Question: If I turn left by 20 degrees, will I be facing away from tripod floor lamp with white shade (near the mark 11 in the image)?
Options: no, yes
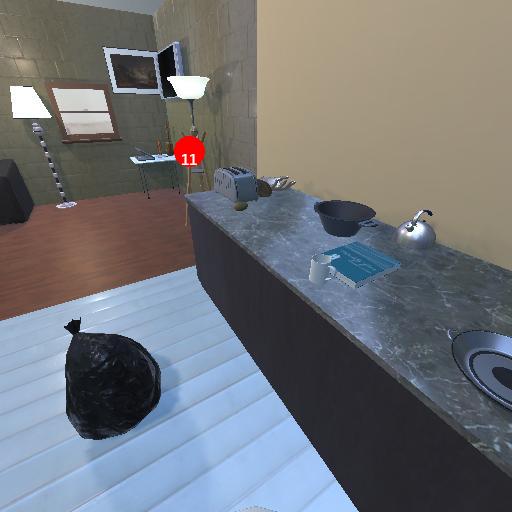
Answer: no